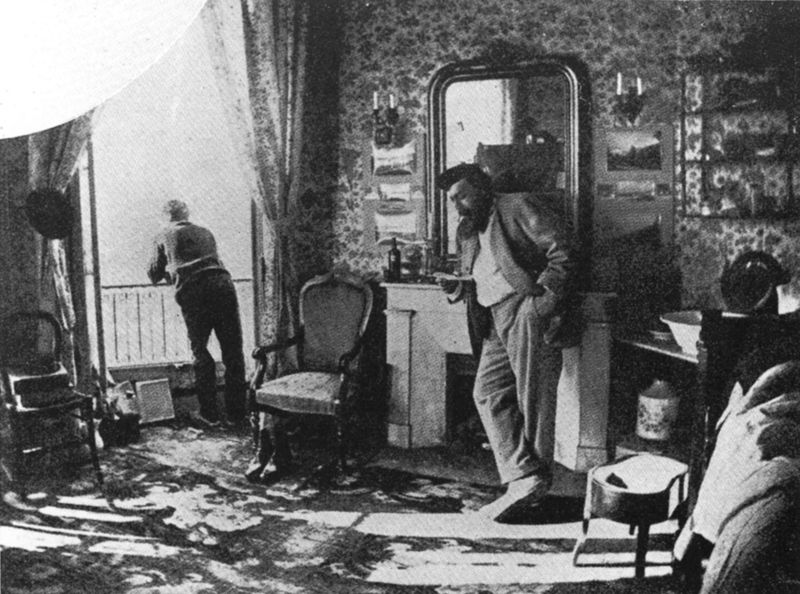
Titel: Le comte Olympe Aguado dans son appartement de la place Vendôme
Künstler: Gustave le Gray
Schlagwörter: mann, schatten, fenster, lampe, licht, männer, raum, stuhl, stühle, zimmer, ausblick, teppich, bart, flasche, regal, schüssel, spiegel, vorhang, brüstung, sonne, sessel, innen, kamin, bilder, hocker, gardine, tapete, kerze, bett, kerzen, geländer, foto, fotografie, buch, schwarzweiß, photo, kerzenständer, armleuchter, waschschüssel, kaminofen, teppuch